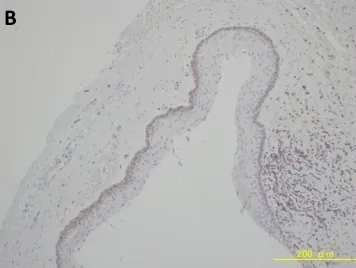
H & E stain and immunohistochemistry for bcl-2 and cytokeratin-10 of the surgical specimen. (B) Immunohistochmical staining shows bcl-2 expression in the basal layer (original magnification x200).
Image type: pathology (immunostaining)